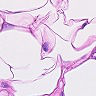
Metastatic tissue present: no